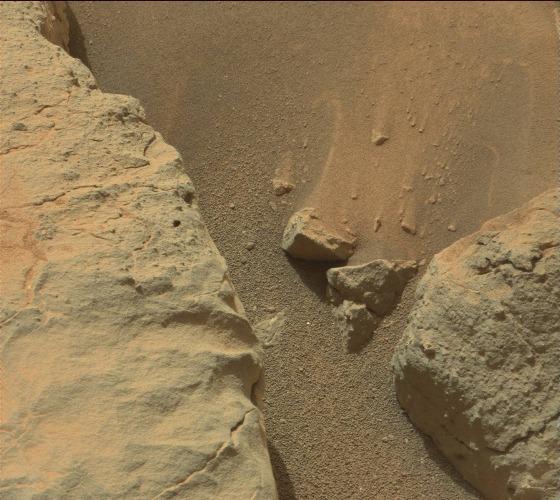
Terrain classes present: Gravel / Sand / Soil, Rock, Shadow